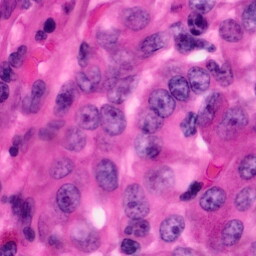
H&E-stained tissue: Pancreatic